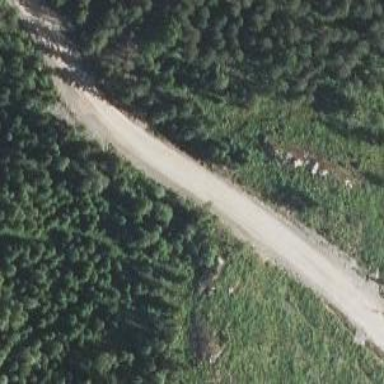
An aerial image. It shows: Unclassified road.